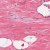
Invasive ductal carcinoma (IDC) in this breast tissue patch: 0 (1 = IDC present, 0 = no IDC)